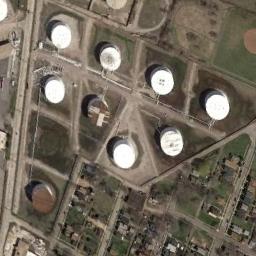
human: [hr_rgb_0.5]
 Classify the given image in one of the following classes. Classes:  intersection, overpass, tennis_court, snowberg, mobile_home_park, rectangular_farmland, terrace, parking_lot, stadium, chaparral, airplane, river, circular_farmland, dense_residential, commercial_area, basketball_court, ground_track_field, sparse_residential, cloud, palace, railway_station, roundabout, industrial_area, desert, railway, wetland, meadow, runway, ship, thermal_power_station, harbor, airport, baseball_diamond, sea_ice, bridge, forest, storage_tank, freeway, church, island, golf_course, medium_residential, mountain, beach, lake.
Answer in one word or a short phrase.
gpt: storage_tank